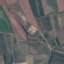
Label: PermanentCrop